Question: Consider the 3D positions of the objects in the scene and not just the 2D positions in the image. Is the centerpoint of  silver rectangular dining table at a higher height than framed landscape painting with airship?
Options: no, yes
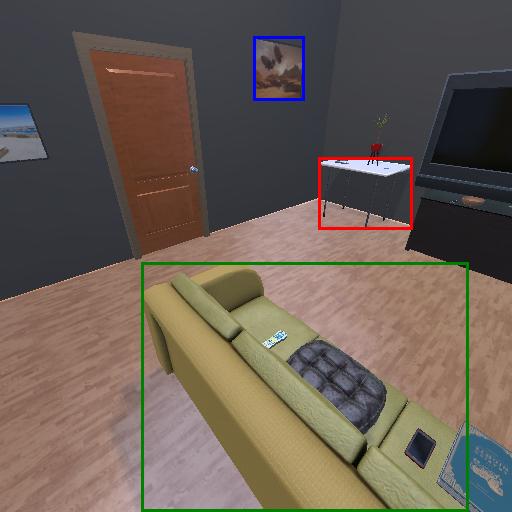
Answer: no